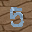
Label: 5